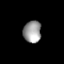
Tissue: lung
Cell type: Endothelial cells
Senescence score: 0.5787
Nuclear area (px): 385
Mean DAPI intensity: 154.719